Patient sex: M
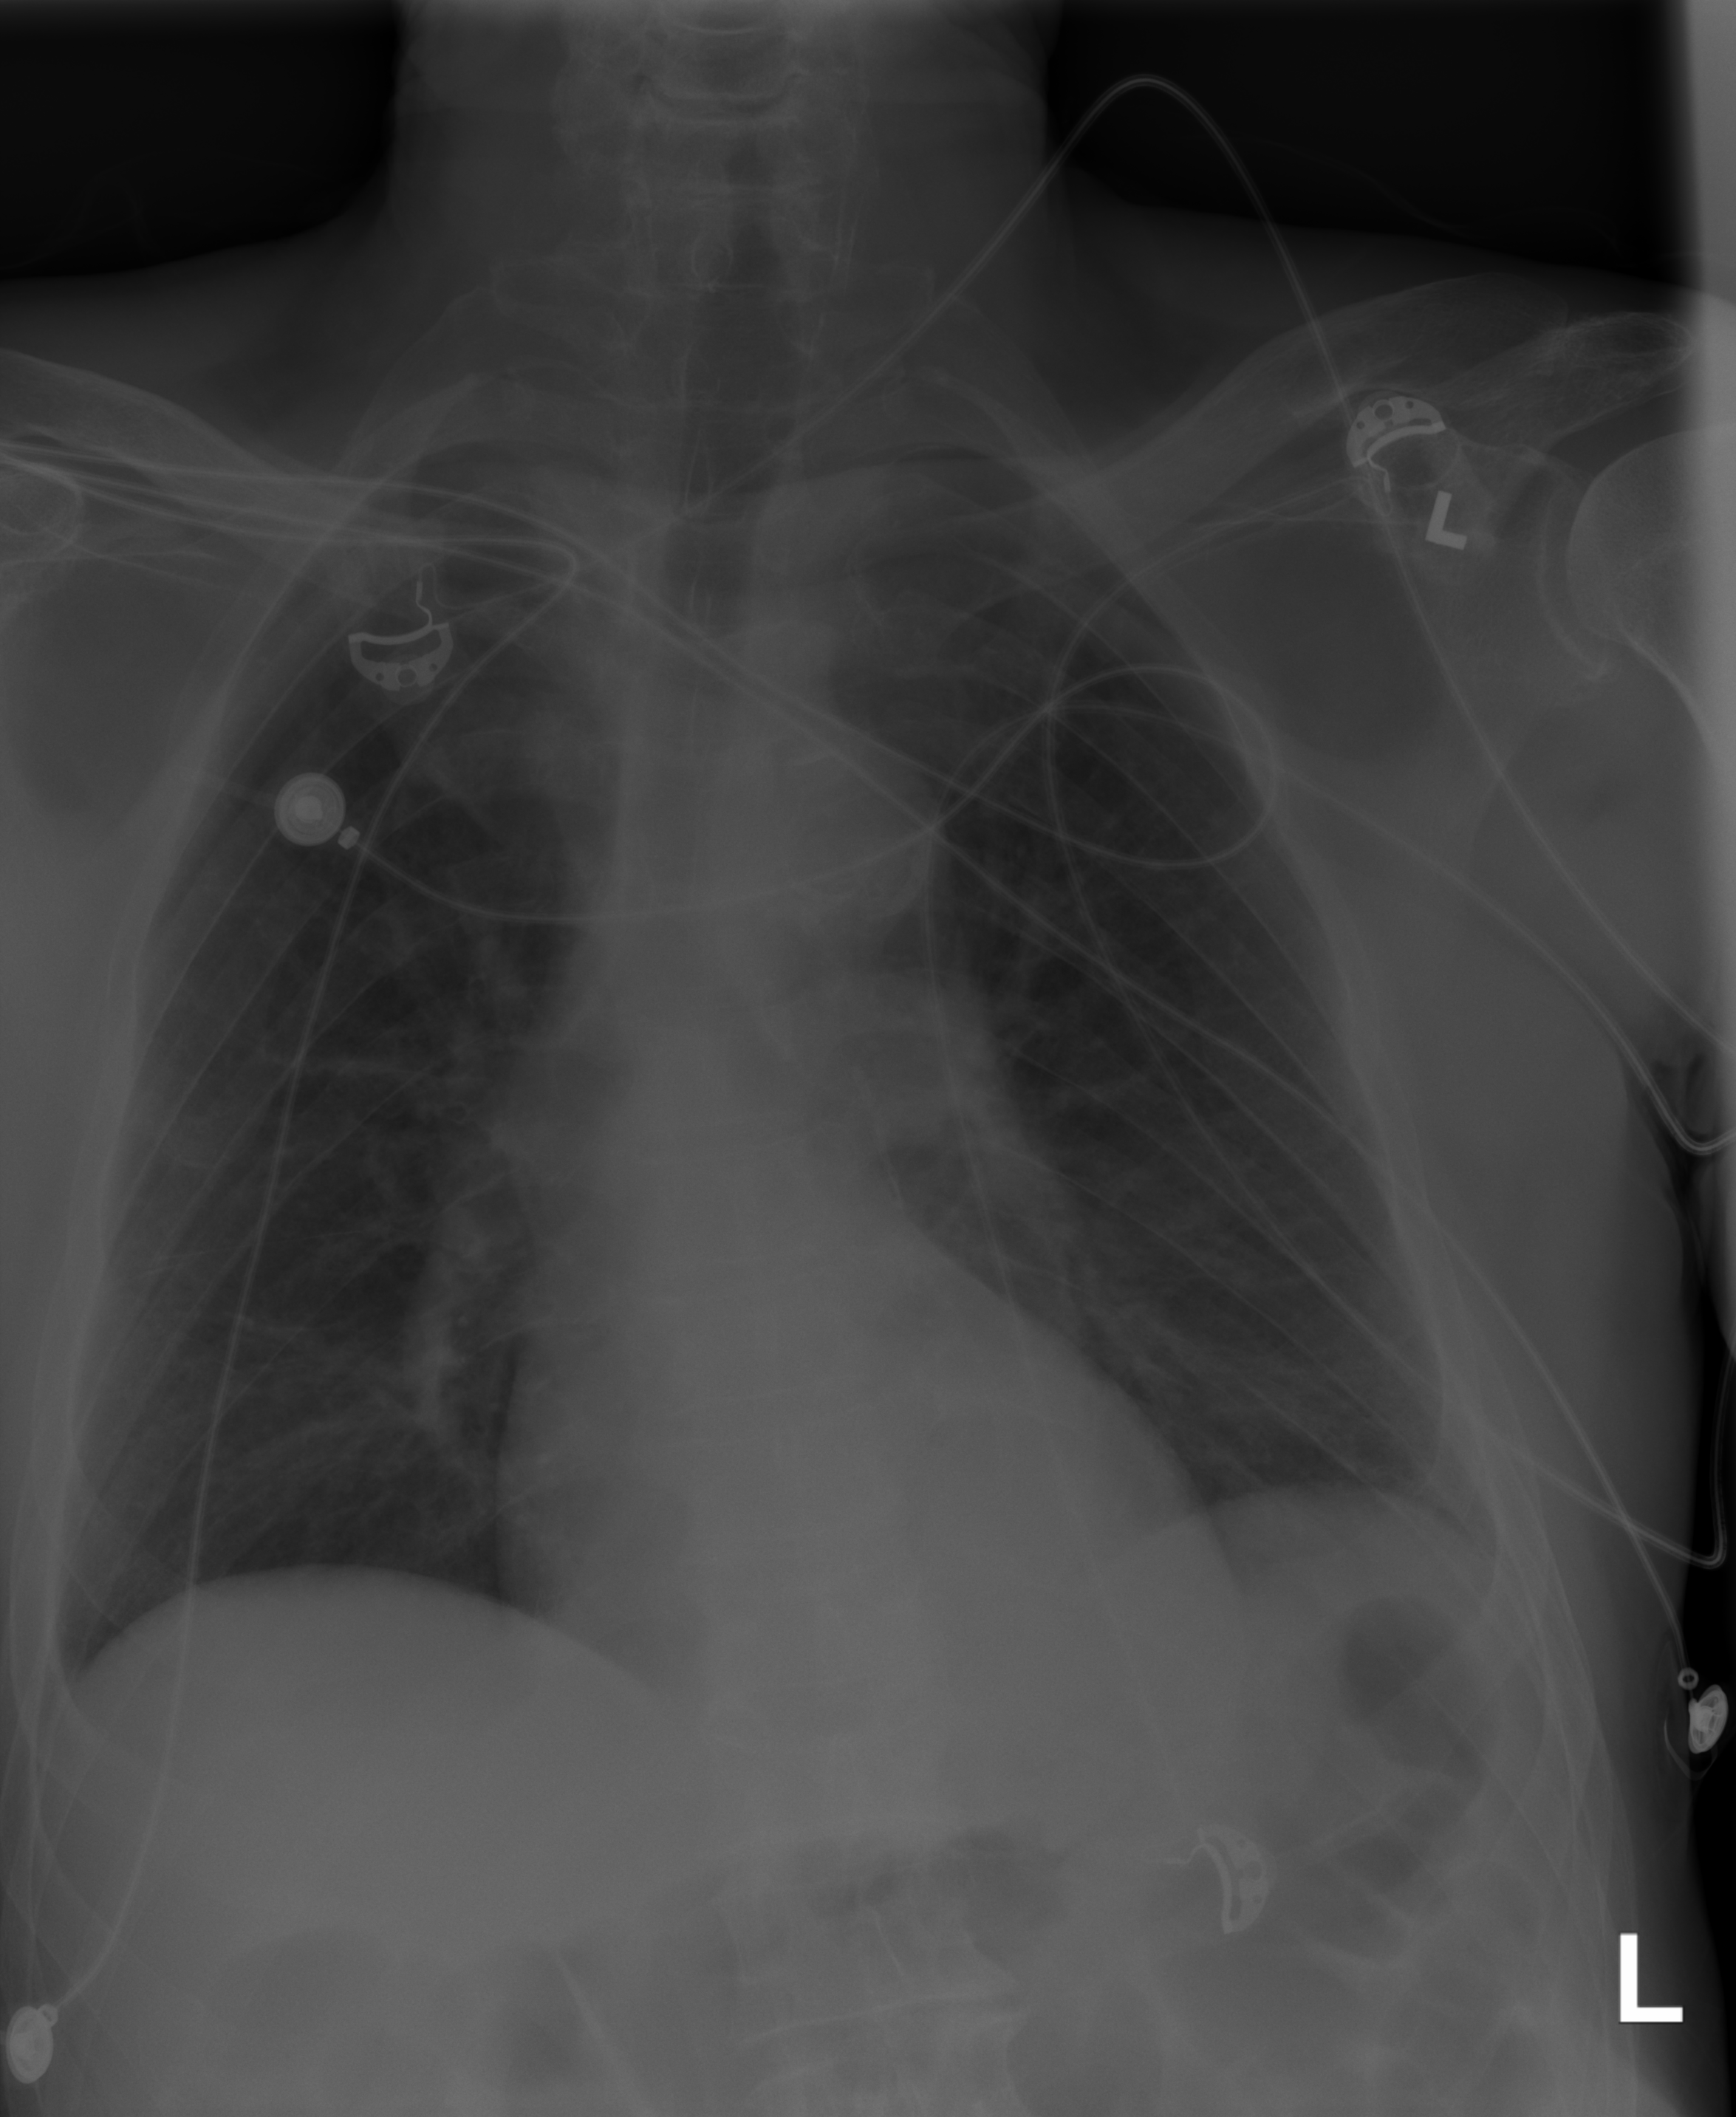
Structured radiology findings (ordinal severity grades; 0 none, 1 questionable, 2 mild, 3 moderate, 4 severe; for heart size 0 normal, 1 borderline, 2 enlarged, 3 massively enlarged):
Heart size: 0
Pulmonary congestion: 0
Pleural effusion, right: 0
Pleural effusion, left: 0
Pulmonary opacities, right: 0
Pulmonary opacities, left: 1
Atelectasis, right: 2
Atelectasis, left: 2